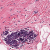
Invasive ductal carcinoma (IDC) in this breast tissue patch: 0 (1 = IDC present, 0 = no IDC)